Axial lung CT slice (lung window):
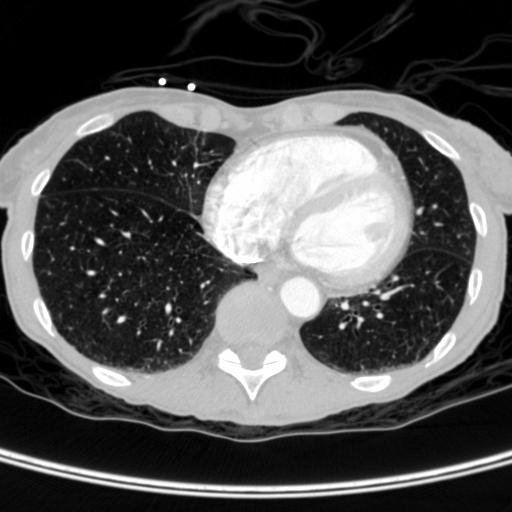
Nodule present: no